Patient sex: M
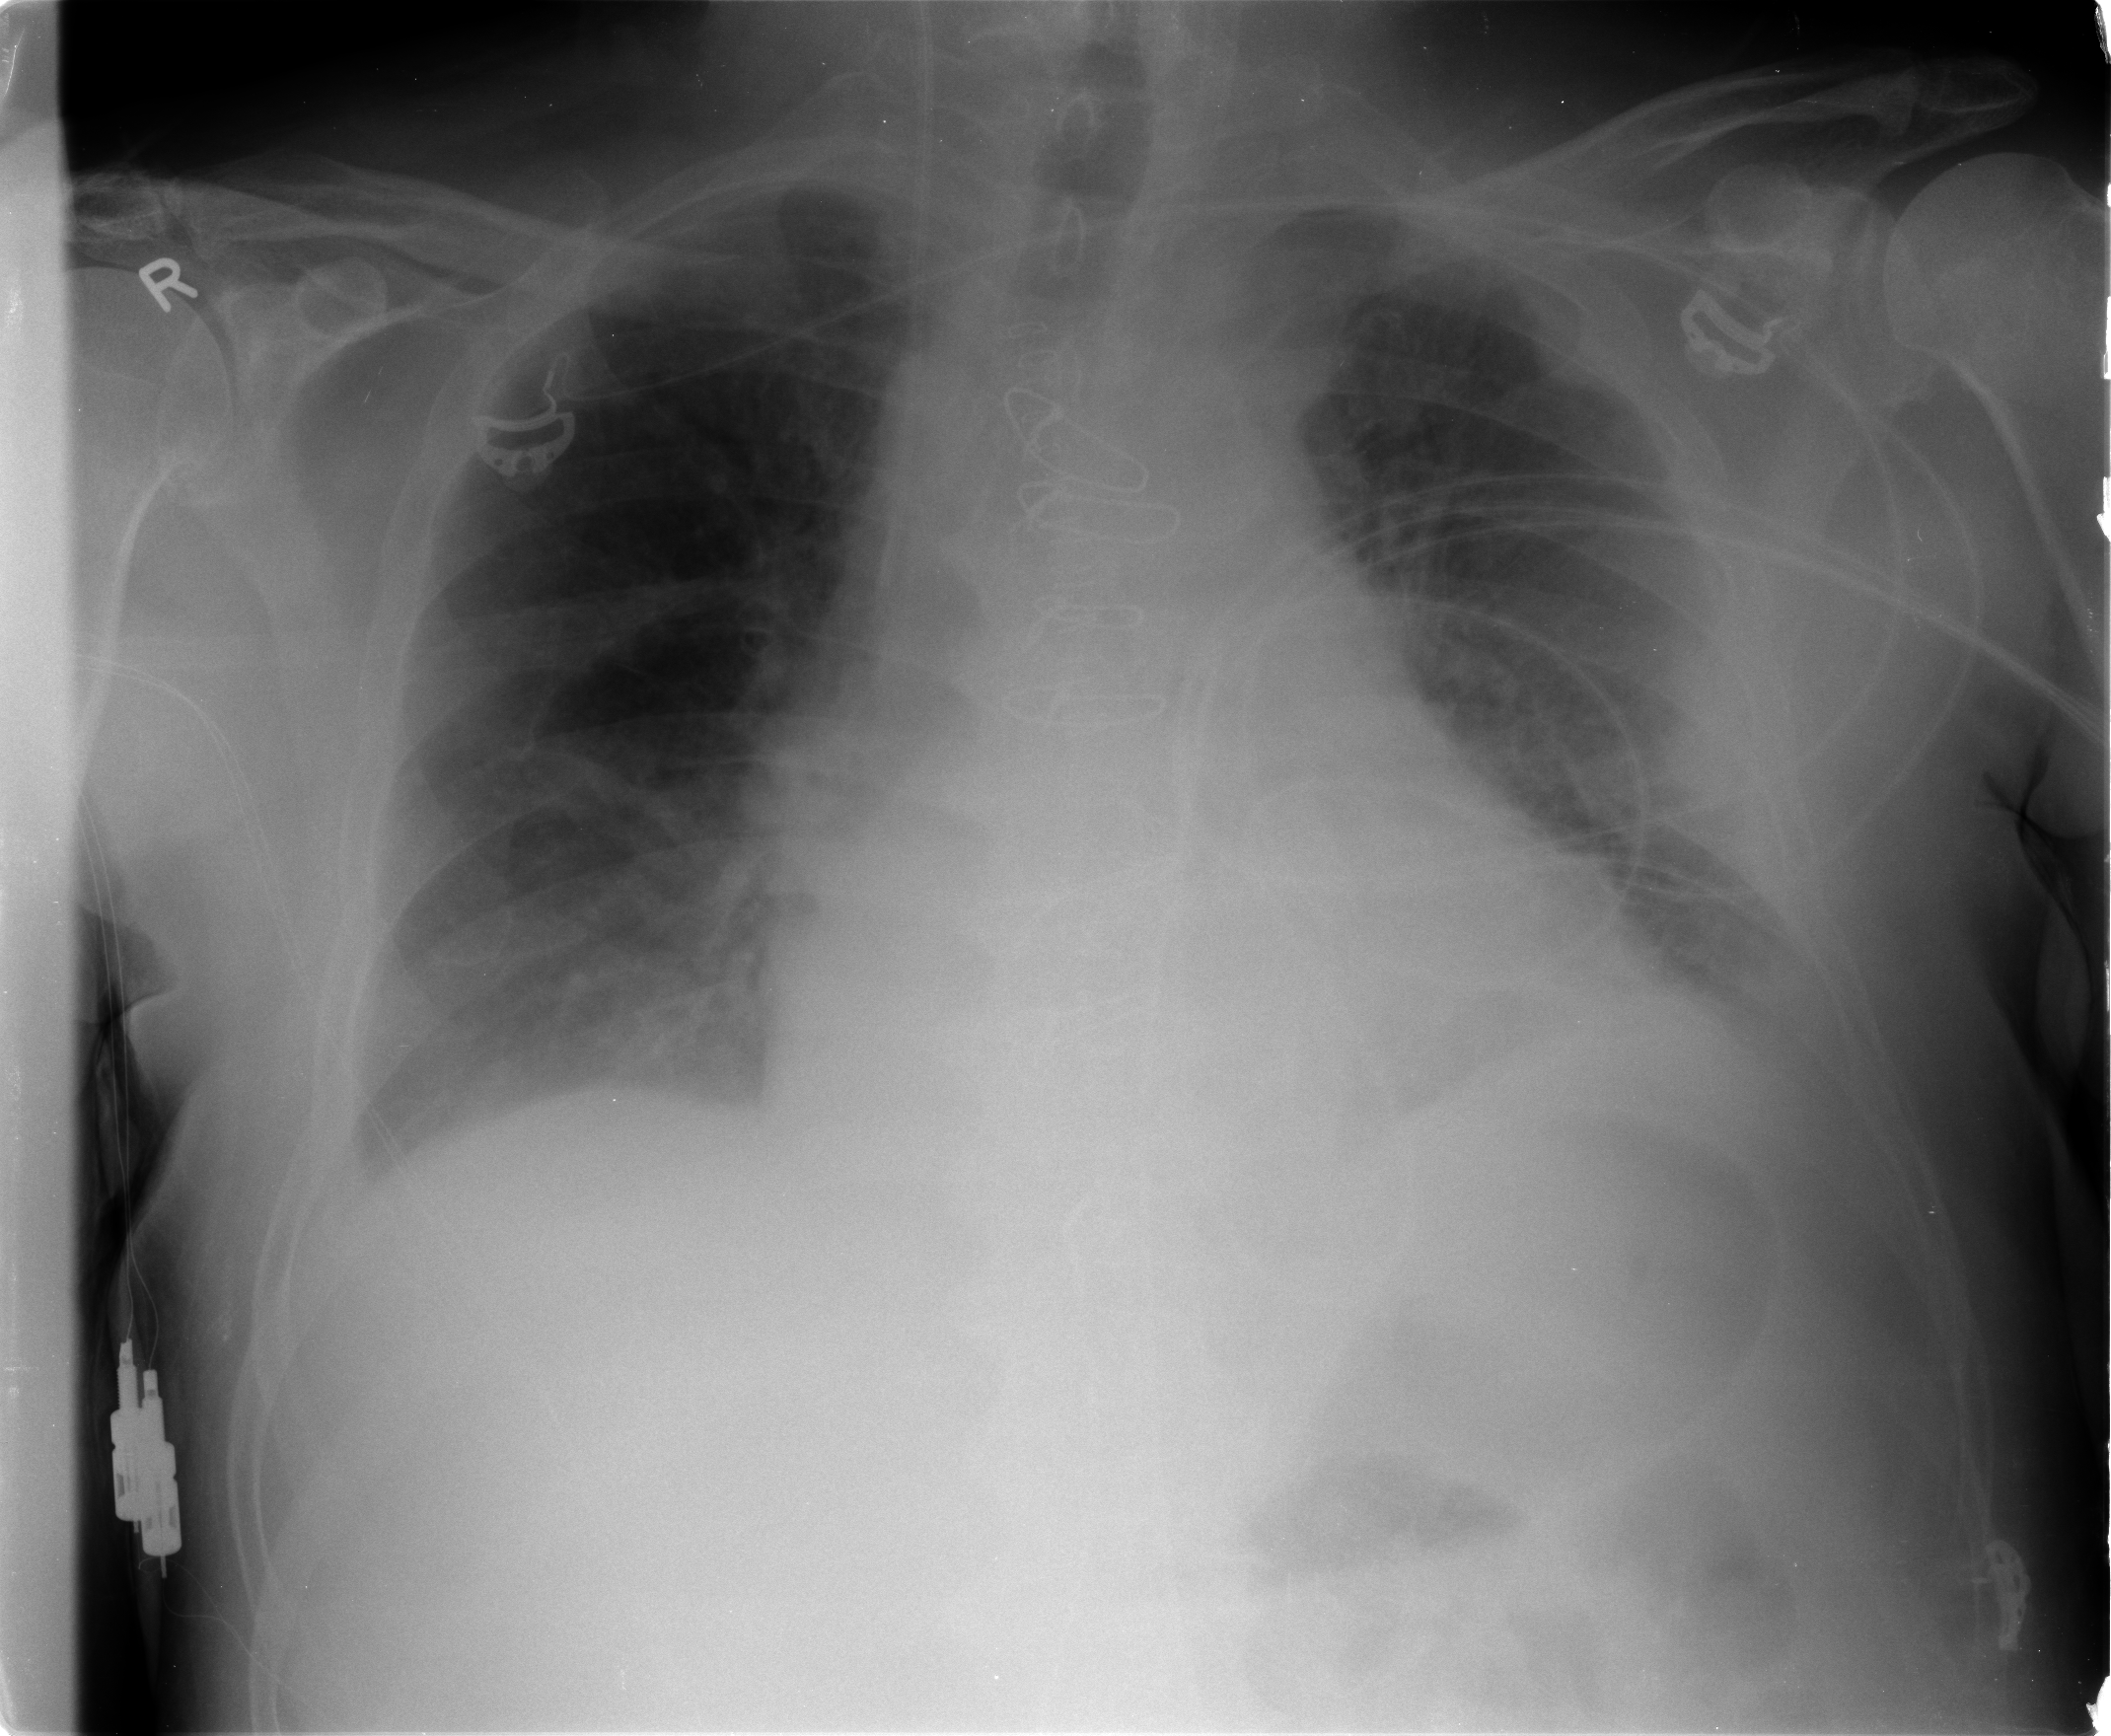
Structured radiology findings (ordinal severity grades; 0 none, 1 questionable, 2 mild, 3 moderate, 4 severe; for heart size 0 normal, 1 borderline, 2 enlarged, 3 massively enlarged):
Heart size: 2
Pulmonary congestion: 1
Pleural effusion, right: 1
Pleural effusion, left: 1
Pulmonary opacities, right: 0
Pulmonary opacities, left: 1
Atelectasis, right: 0
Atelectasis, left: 2